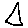
Label: triangle